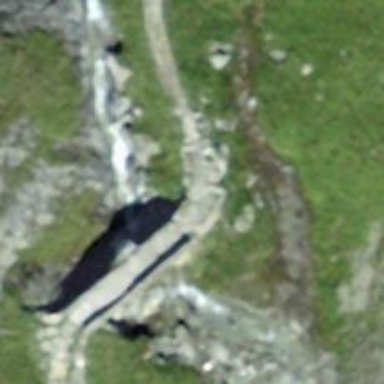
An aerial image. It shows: Cobblestone path with bridge.